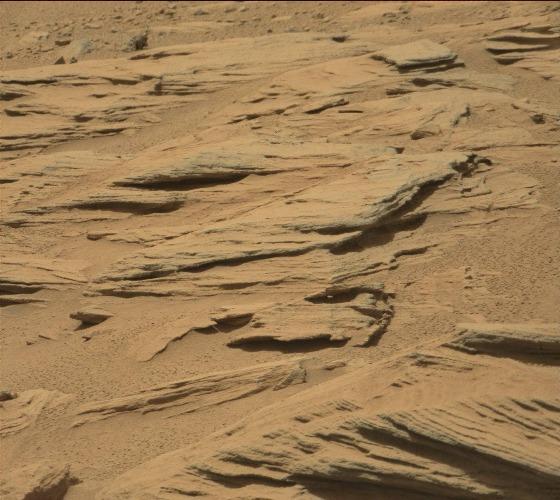
Terrain classes present: Bedrock, Gravel / Sand / Soil, Rock, Shadow